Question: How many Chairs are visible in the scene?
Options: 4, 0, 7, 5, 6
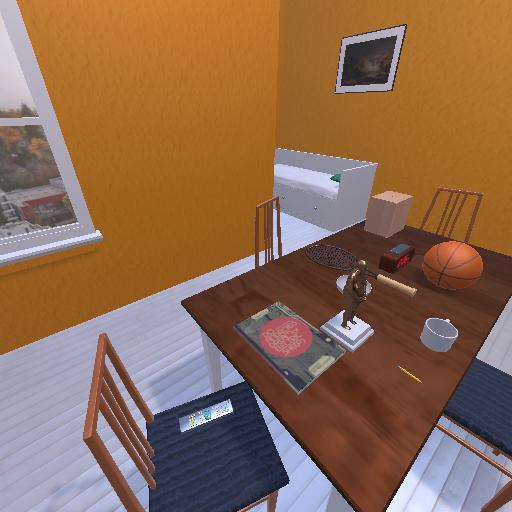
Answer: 4